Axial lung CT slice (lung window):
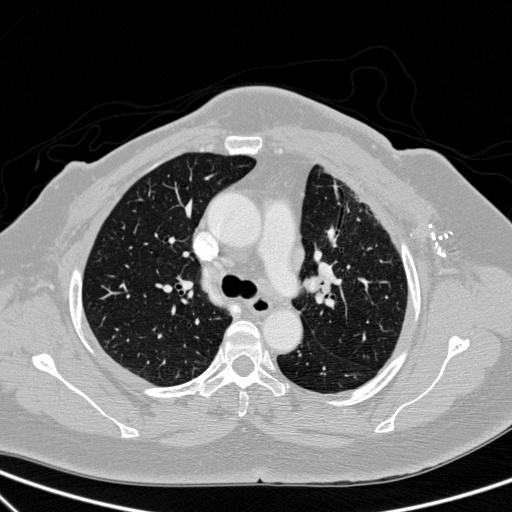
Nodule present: no